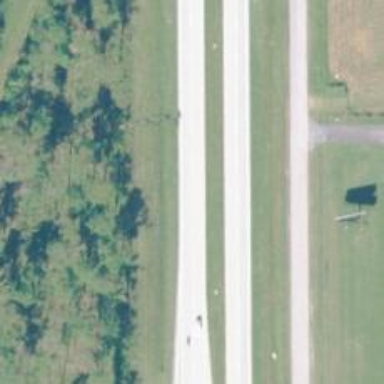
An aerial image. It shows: Asphalt trunk highway which is also expressway.